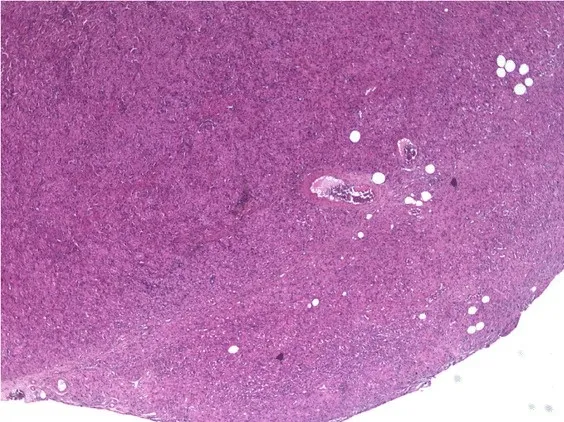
Photo of the tumor at low magnification (X50). Nodular and well limited tumor composed of sheets of eosinophilic cells with Hematoxylin Eosin and Saffron (HES) stain.
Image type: pathology (h&e)